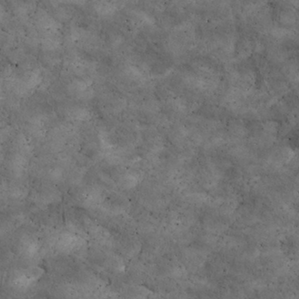
Label: non_frost